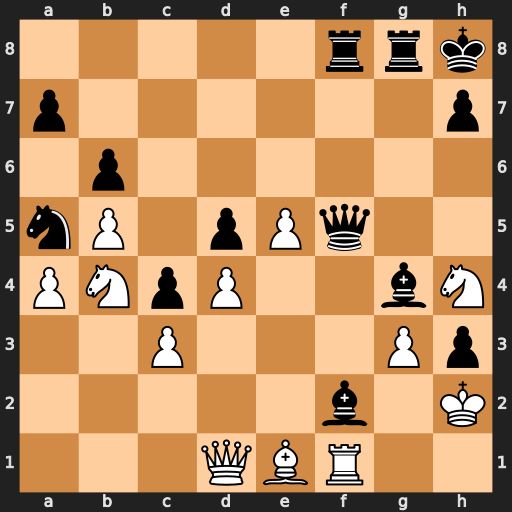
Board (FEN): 5rrk/p6p/1p6/nP1pPq2/PNpP2bN/2P3Pp/5b1K/3QBR2
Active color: w
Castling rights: -
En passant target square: -
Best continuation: Nxf5 Bxd1 Rxf2